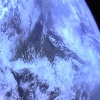
Label: cloud